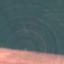
Label: AnnualCrop